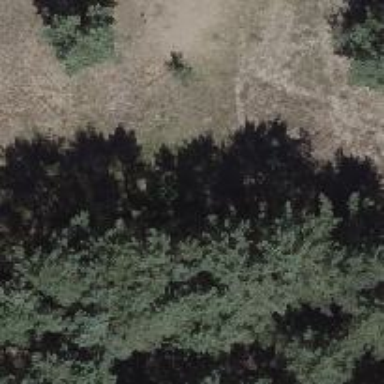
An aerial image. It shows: Hunting stand.